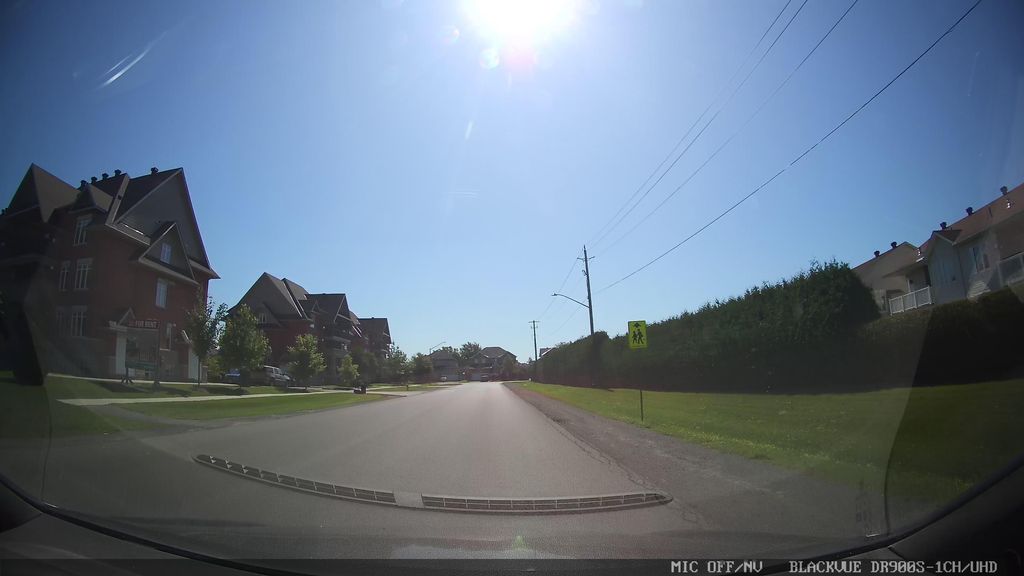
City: ottawa-gatineau